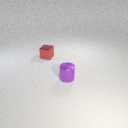
small red metal cube behind small purple metal cylinder